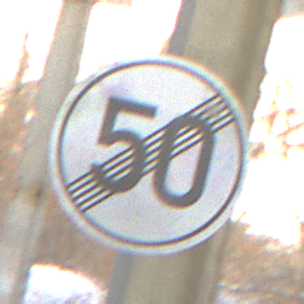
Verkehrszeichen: EndeGeschwindigkeit50
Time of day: MorningAfternoon
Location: Roofed (Suburban)
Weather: PartlyCloudy
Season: Winter
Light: Natural